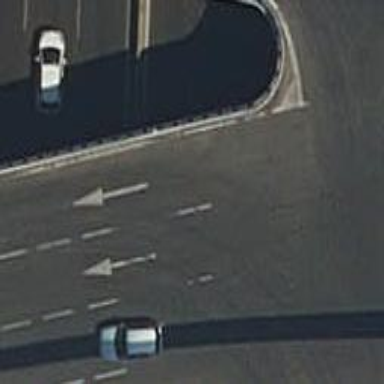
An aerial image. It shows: Kerb barrier.